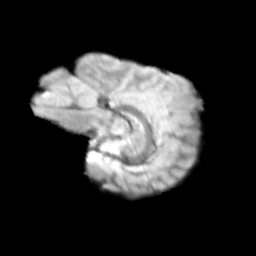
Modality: T2w
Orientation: sagittal
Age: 9
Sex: male
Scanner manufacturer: siemens
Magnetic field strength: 3 T
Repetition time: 3.8 s
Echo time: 0.07 s